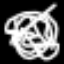
Label: frog